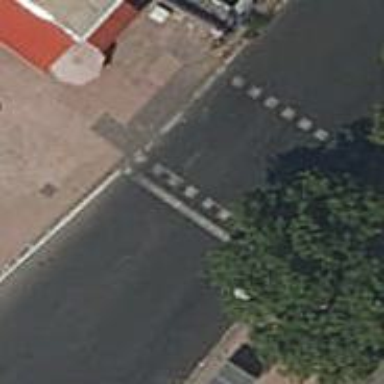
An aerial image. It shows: Road with traffic signals at the crossing.